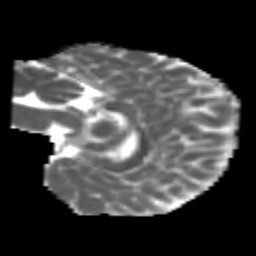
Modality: MD
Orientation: sagittal
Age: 7
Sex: male
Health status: healthy